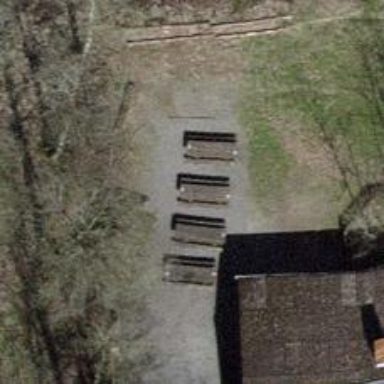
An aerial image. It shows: Picnic table located in leisure land area.